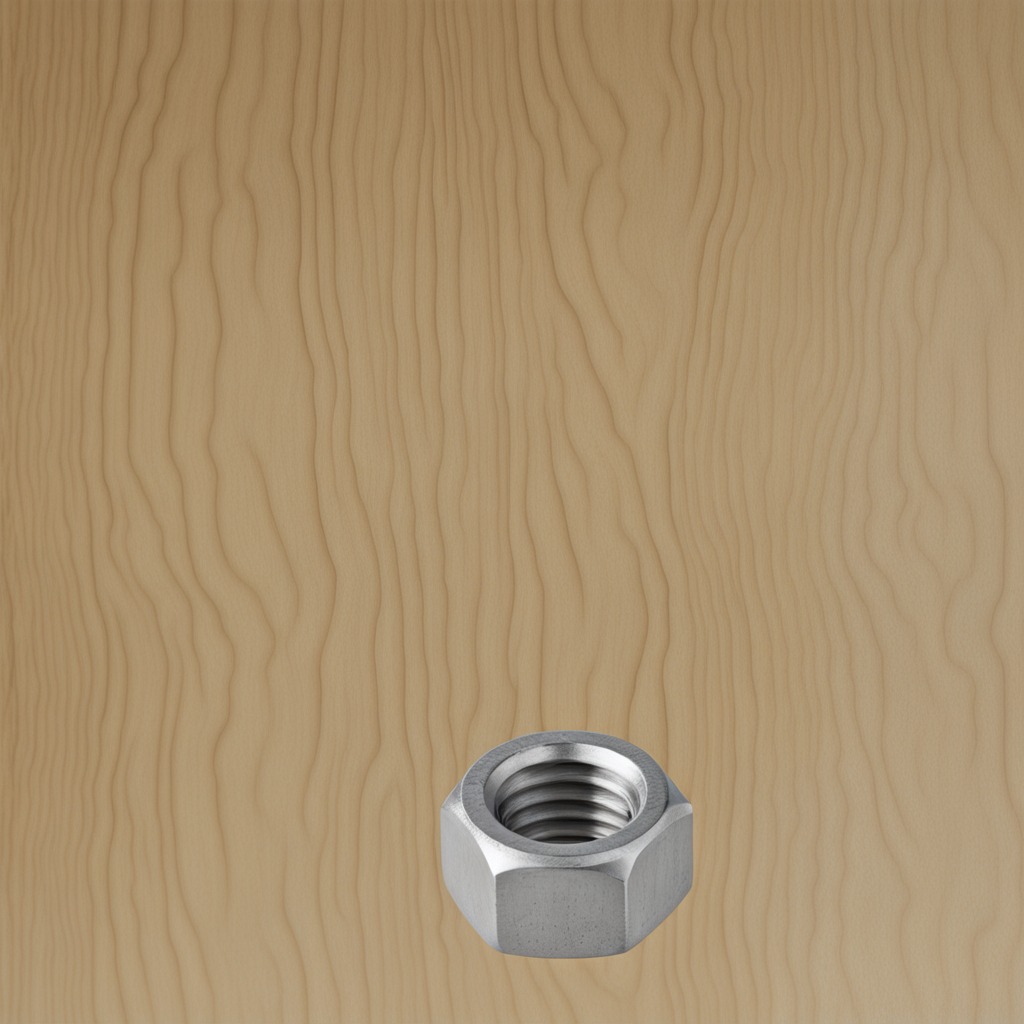
A metal nut lies on the plywood surface.